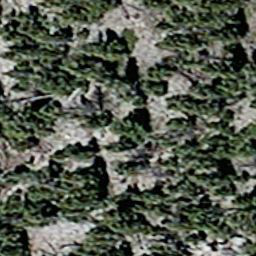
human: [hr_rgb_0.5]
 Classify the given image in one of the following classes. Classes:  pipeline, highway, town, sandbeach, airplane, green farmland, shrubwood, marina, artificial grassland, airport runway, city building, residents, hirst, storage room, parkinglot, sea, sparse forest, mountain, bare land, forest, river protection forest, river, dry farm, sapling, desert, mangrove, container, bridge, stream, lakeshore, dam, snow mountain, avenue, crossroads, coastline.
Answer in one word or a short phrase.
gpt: sparse forest